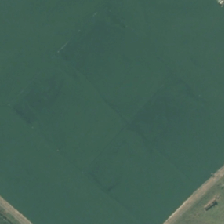
Land cover: lake_pond